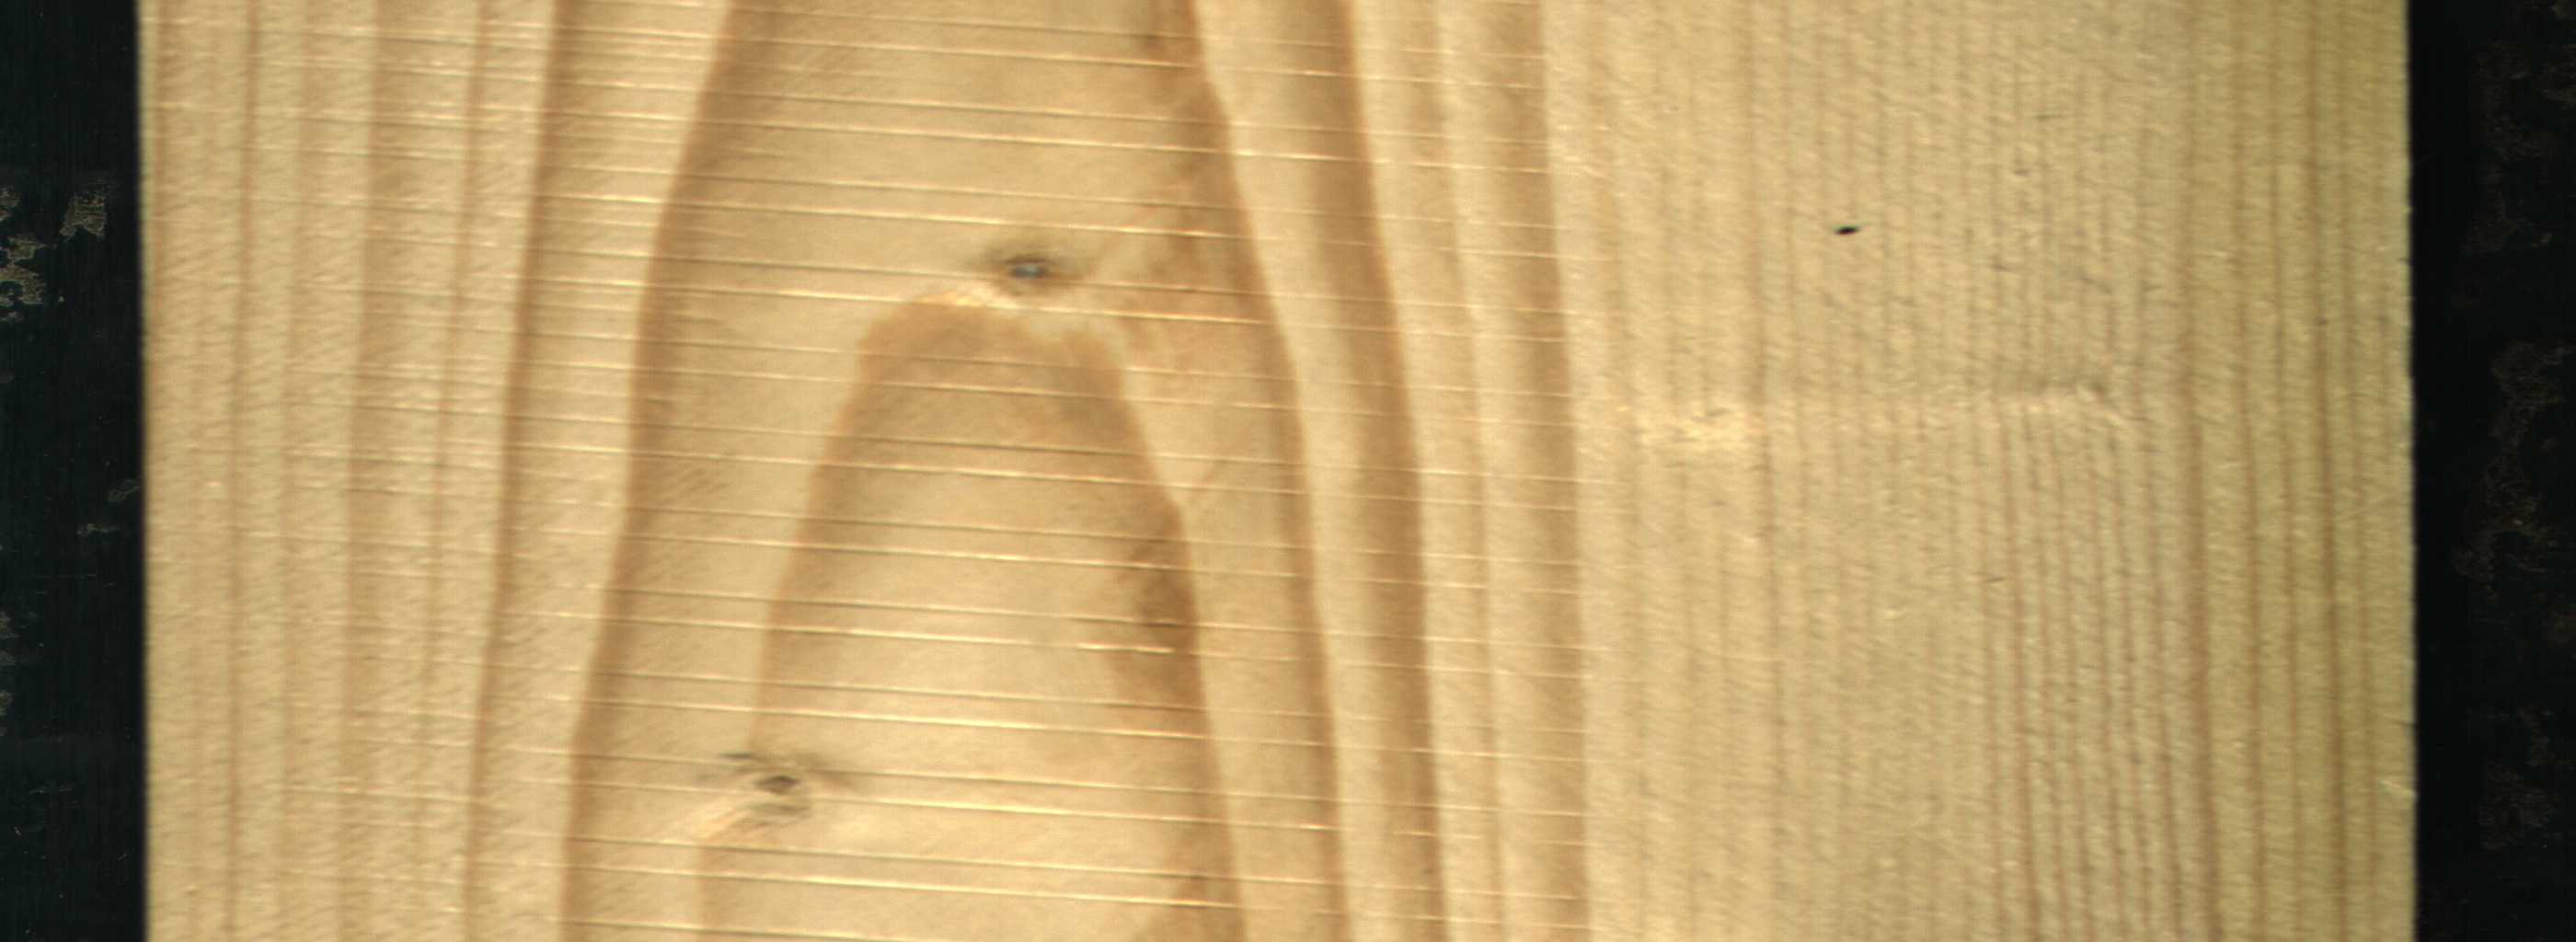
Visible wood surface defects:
Live_Knot